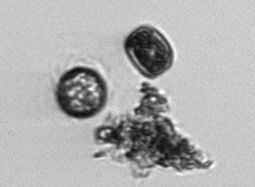
Label: Thalassiosira_TAG_external_detritus